Question: I am using the Google Maps API and the Google Maps Directions API for tracking the journey of a pilgrimage. .
The problem is that Google Maps is taking an odd unsought detour from the original path. I set up LatLng coordinates as waypoints accordingly to fix the problem, but the API remains stubborn on its resolve to take me 200 km away from the path and back again...
I have attached a screenshot of the app with this question. As you can see, in the bottom right corner, Google Maps takes a detour. How do I fix the problem? Thank You.
Here's some code:
'''
String url = "https://maps.googleapis.com/maps/api/directions/json?origin=18.<PHONE>," +
"73.<PHONE>&destination=17.<PHONE>,75.<PHONE>&mode=walking&waypoints=" +
"via:Saswad,MH|via:Jejuri,MH|via:Natepute,MH|" +
"via:Velapur,MH|via:Bhandishegaon,MH|via:Wakhari,MH|" +
"via:17.685236,75.287492|via:17.682496,75.304931&" +
"key=MY_API_KEY";
RequestQueue requestQueue = Volley.newRequestQueue(this);
StringRequest jsonObjectRequest = new StringRequest(Request.Method.GET, url,
new Response.Listener<String>() {
@Override
public void onResponse(String response) {
Log.i("Json Data", "Successfully Retrieved - Starting Parse Process");
mapJsonData = response;
try {
parseJsonData(mapJsonData);
} catch (JSONException e) {
e.printStackTrace();
}
PolylineOptions polyOptions = new PolylineOptions().geodesic(true).
color(Color.RED).
width(10);
polyOptions.add(dnyaneshwarOrigin);
for (int i = 0; i < polyPoints.size(); i++) {
polyOptions.add(polyPoints.get(i));
}
polyOptions.add(vitthalMandir);
gMap.addPolyline(polyOptions);
final LatLngBounds.Builder builder = new LatLngBounds.Builder();
builder.include(dnyaneshwarOrigin);
builder.include(vitthalMandir);
mapLayout.getViewTreeObserver().addOnGlobalLayoutListener
(new ViewTreeObserver.OnGlobalLayoutListener() {
@Override
public void onGlobalLayout() {
LatLngBounds bounds = builder.build();
gMap.animateCamera(CameraUpdateFactory.newLatLngBounds
(bounds, 20));
}
});
}
}, new Response.ErrorListener() {
@Override
public void onErrorResponse(VolleyError error) {
Log.e("Response Error", "Could Not Retrieve Json Data");
Toast.makeText(MapActivity.this, "Error Retrieving Json Data",
Toast.LENGTH_SHORT).show();
}
});
Log.i("Request Queue", "Sending Json Request");
requestQueue.add(jsonObjectRequest);
'''
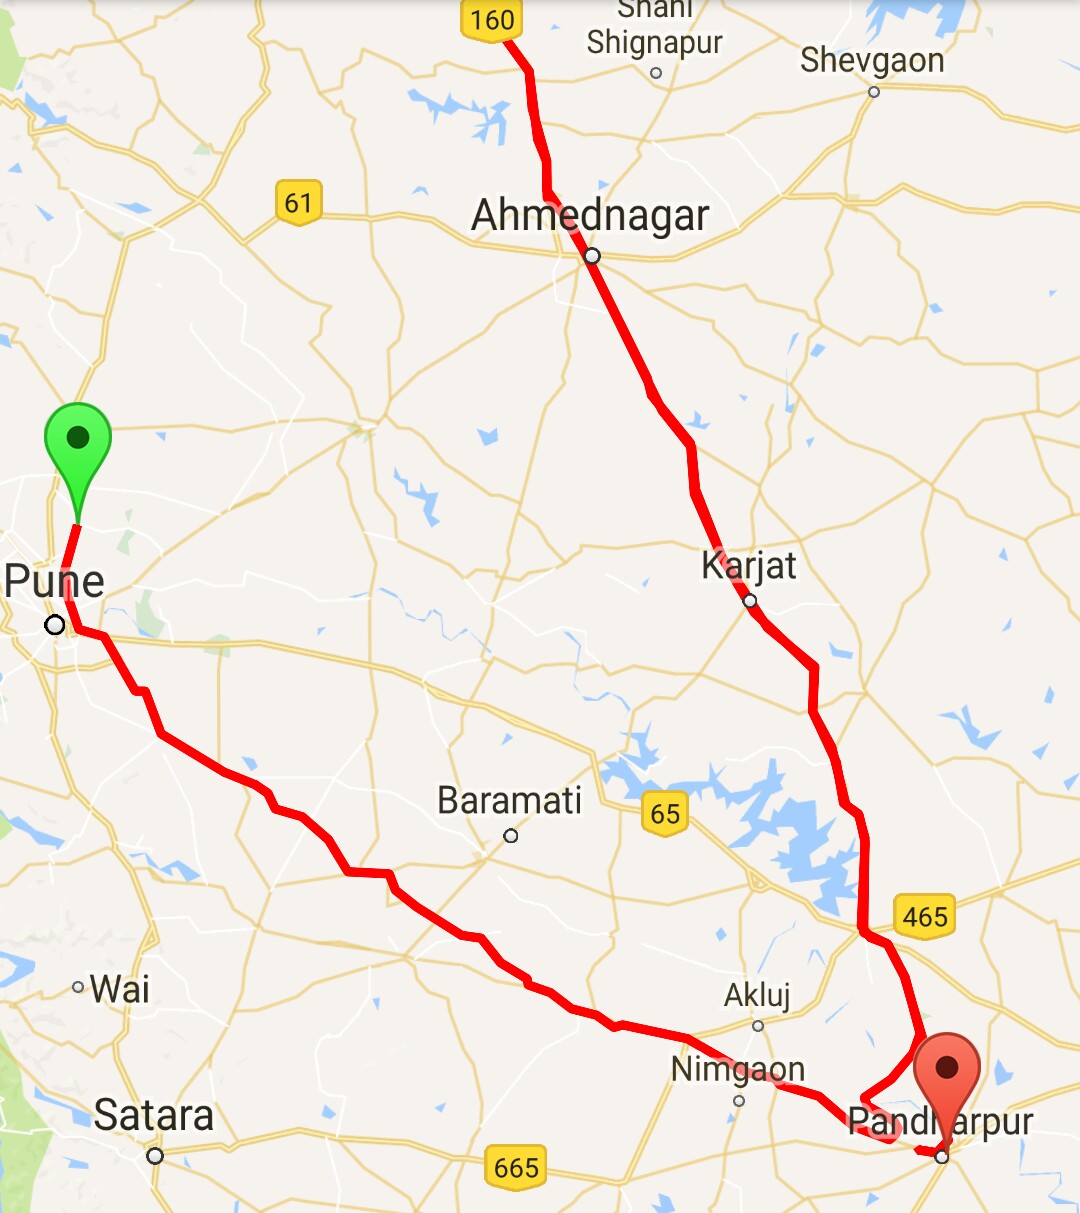
Answer: Fixed the Problem. There was an alternative place with the same name as one of my way-points.